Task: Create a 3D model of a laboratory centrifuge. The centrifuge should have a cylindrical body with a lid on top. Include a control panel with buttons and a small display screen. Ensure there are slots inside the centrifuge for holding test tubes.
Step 146:
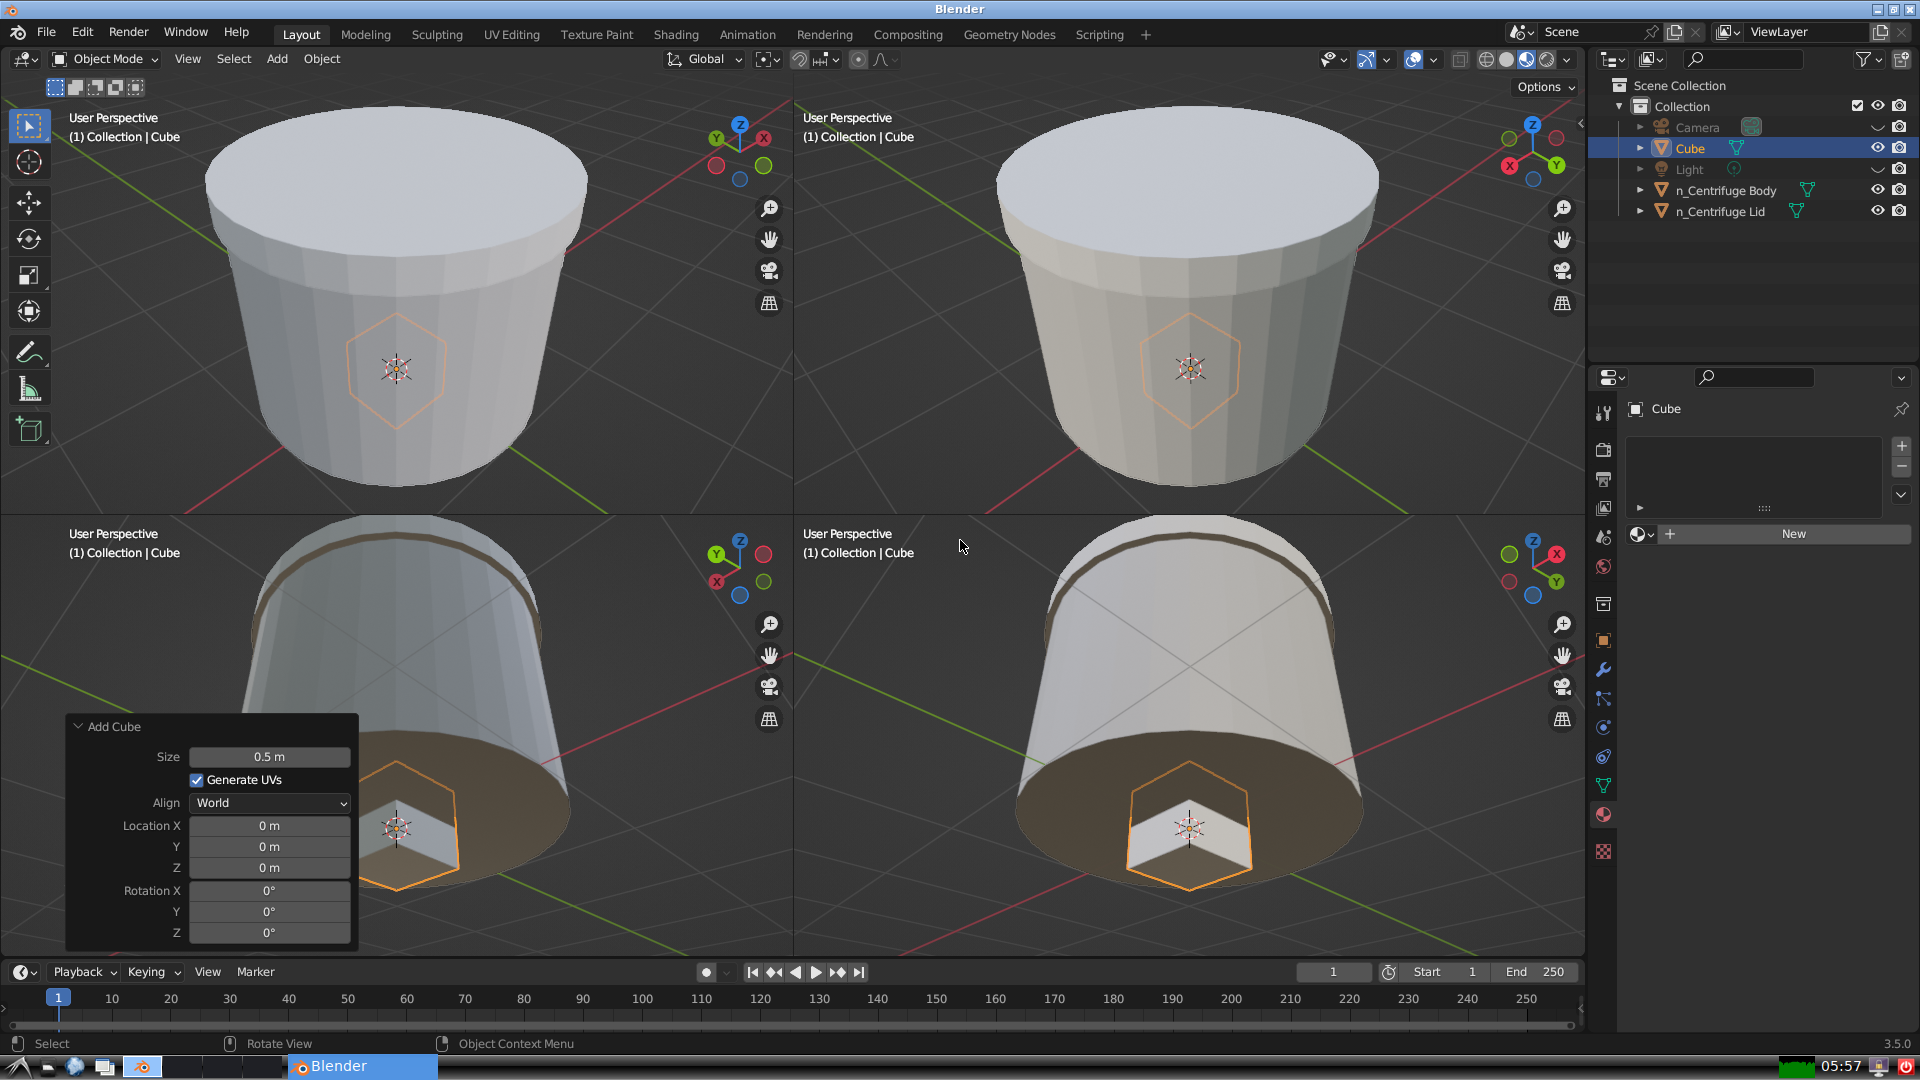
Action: {"mouse_move": [270, 826]}